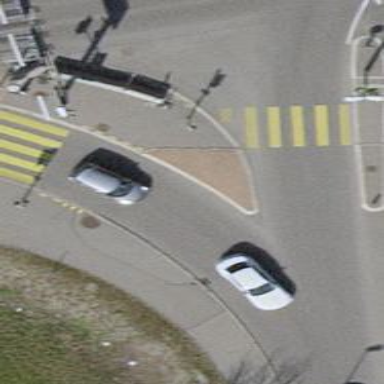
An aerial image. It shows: Asphalt road at the secondary link level.